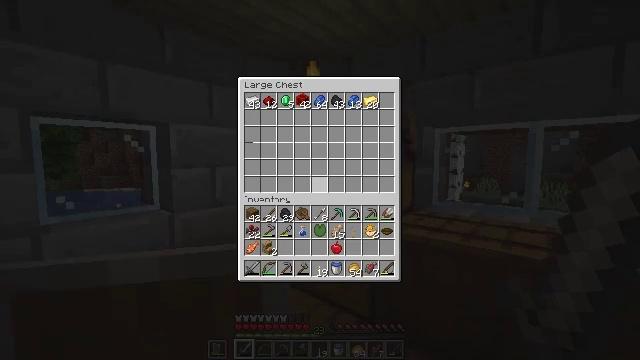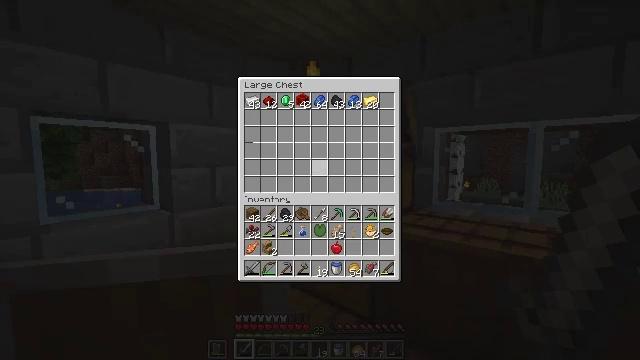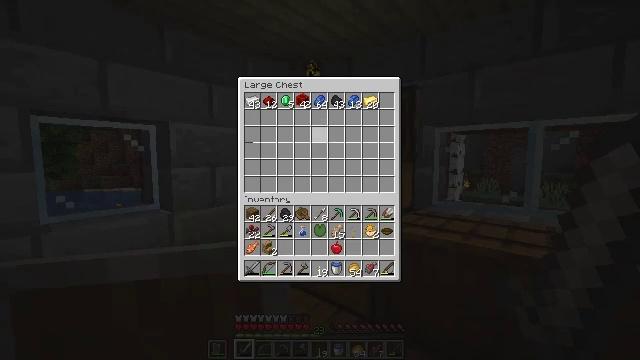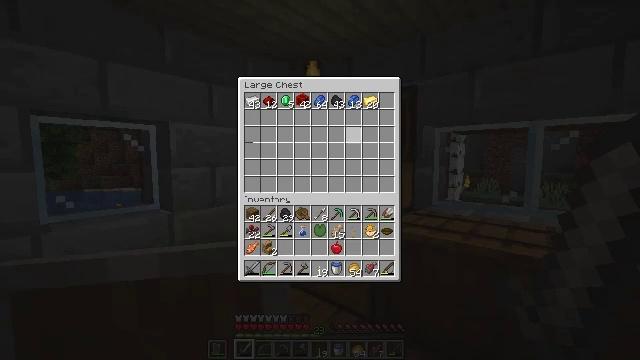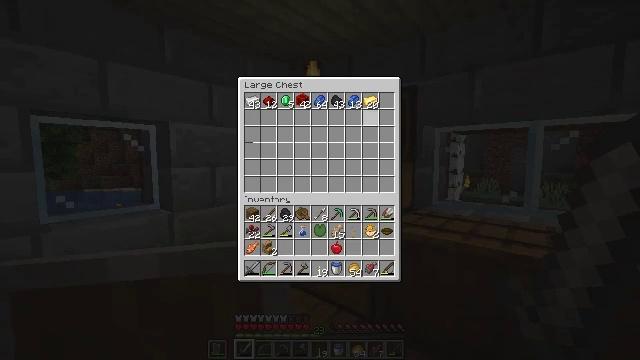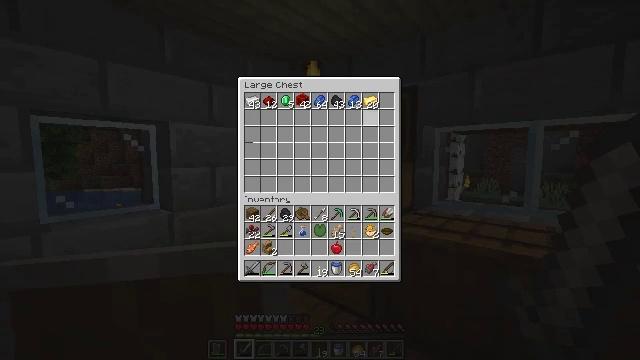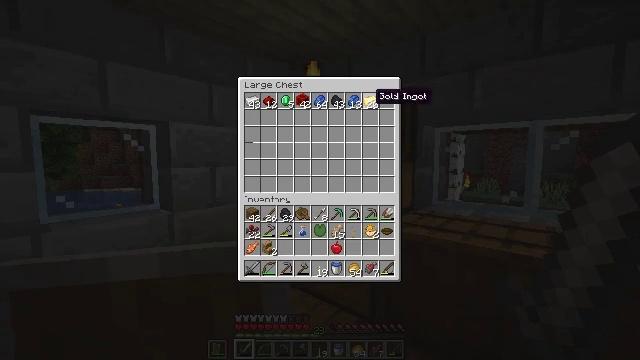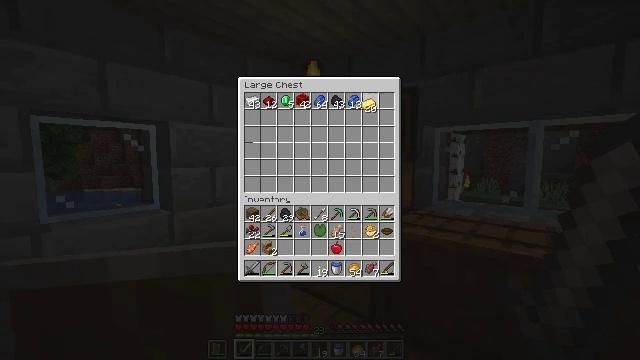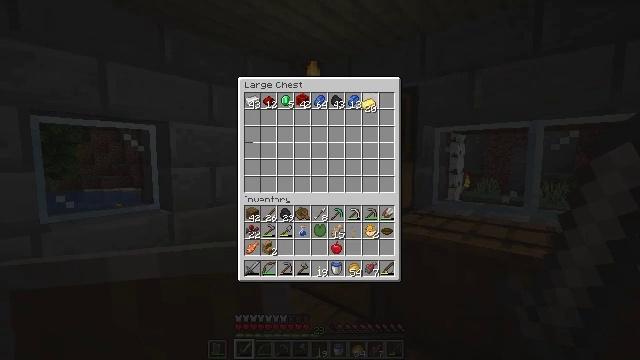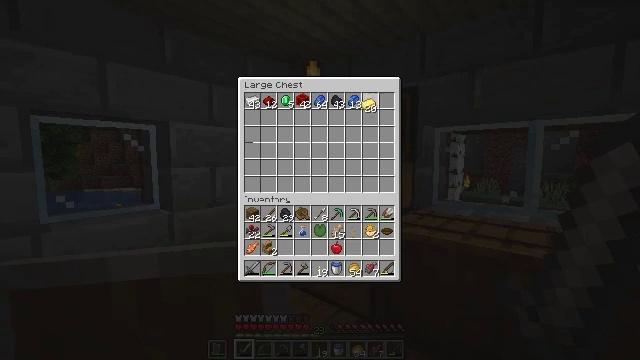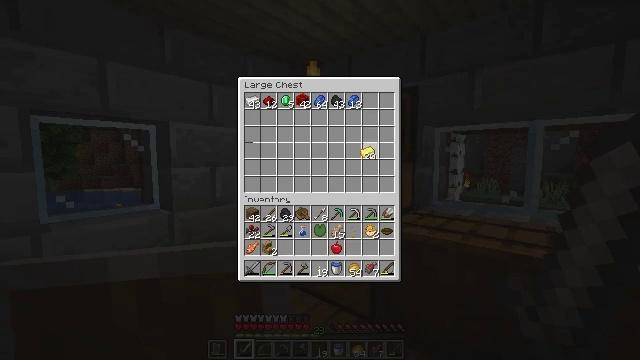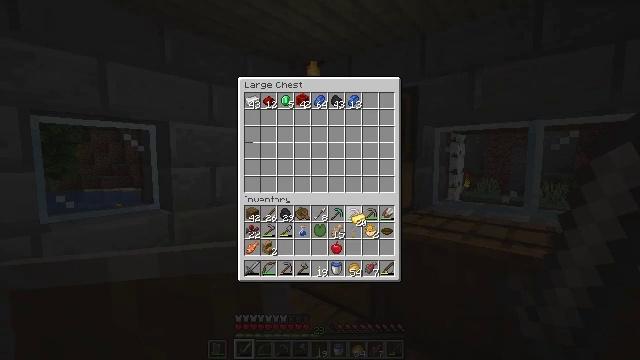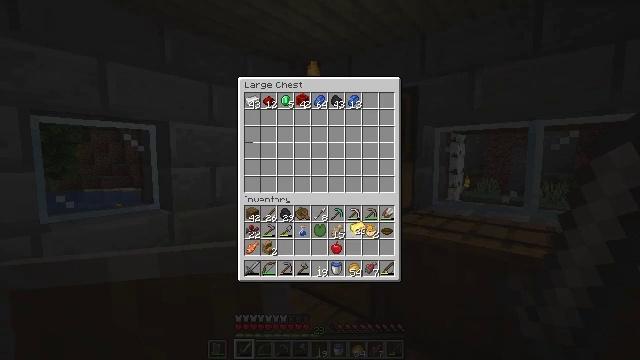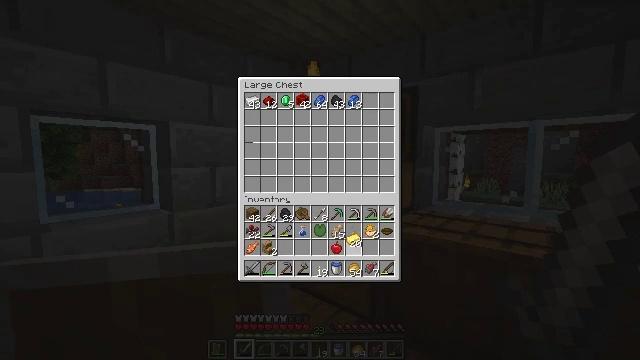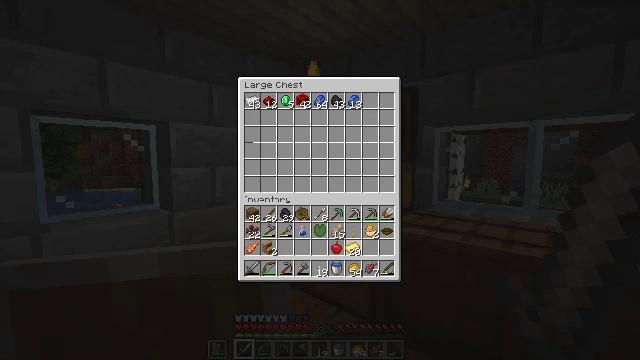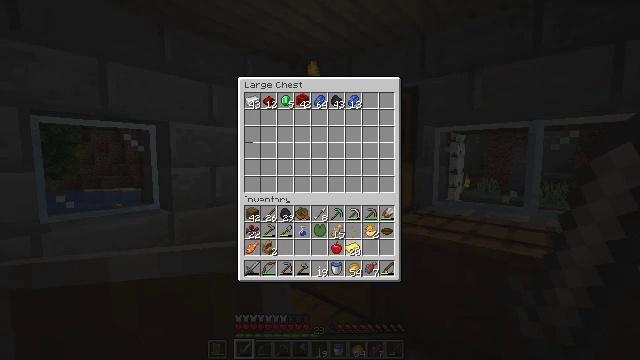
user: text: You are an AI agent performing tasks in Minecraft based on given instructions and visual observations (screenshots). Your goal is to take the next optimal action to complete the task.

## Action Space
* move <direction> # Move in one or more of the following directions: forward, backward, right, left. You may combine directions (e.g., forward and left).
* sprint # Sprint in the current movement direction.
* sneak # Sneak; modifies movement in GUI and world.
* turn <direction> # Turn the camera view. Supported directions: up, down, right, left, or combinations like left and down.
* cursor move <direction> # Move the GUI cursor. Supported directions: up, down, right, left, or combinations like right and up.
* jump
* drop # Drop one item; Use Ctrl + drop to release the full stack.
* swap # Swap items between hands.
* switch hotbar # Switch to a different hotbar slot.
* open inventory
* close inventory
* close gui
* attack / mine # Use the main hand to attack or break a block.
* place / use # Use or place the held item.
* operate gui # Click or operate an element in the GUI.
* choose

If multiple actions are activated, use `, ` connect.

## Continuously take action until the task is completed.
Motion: motion action
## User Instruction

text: Create gold nugget from gold ingot.
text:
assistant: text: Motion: no_op
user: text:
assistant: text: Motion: cursor move right and up
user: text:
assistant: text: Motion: cursor move right and up
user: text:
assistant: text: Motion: cursor move right and up
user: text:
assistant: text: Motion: cursor move up
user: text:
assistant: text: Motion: cursor move up
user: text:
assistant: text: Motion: operate gui
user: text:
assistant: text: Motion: operate gui
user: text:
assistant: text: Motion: no_op
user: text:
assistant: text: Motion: cursor move down
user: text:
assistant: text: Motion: cursor move left and down
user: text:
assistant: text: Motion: cursor move down
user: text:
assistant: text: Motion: cursor move down
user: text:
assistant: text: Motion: cursor move down
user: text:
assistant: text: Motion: no_op
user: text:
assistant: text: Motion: choose
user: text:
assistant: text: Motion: choose
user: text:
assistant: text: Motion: no_op
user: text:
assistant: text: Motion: no_op
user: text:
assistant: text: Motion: no_op
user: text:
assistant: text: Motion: choose
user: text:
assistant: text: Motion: choose
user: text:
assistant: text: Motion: no_op
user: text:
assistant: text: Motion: no_op
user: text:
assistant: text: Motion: no_op
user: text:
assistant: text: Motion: no_op
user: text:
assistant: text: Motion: cursor move up
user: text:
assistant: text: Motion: cursor move up
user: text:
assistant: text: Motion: cursor move right and up
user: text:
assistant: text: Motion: cursor move up